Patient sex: M
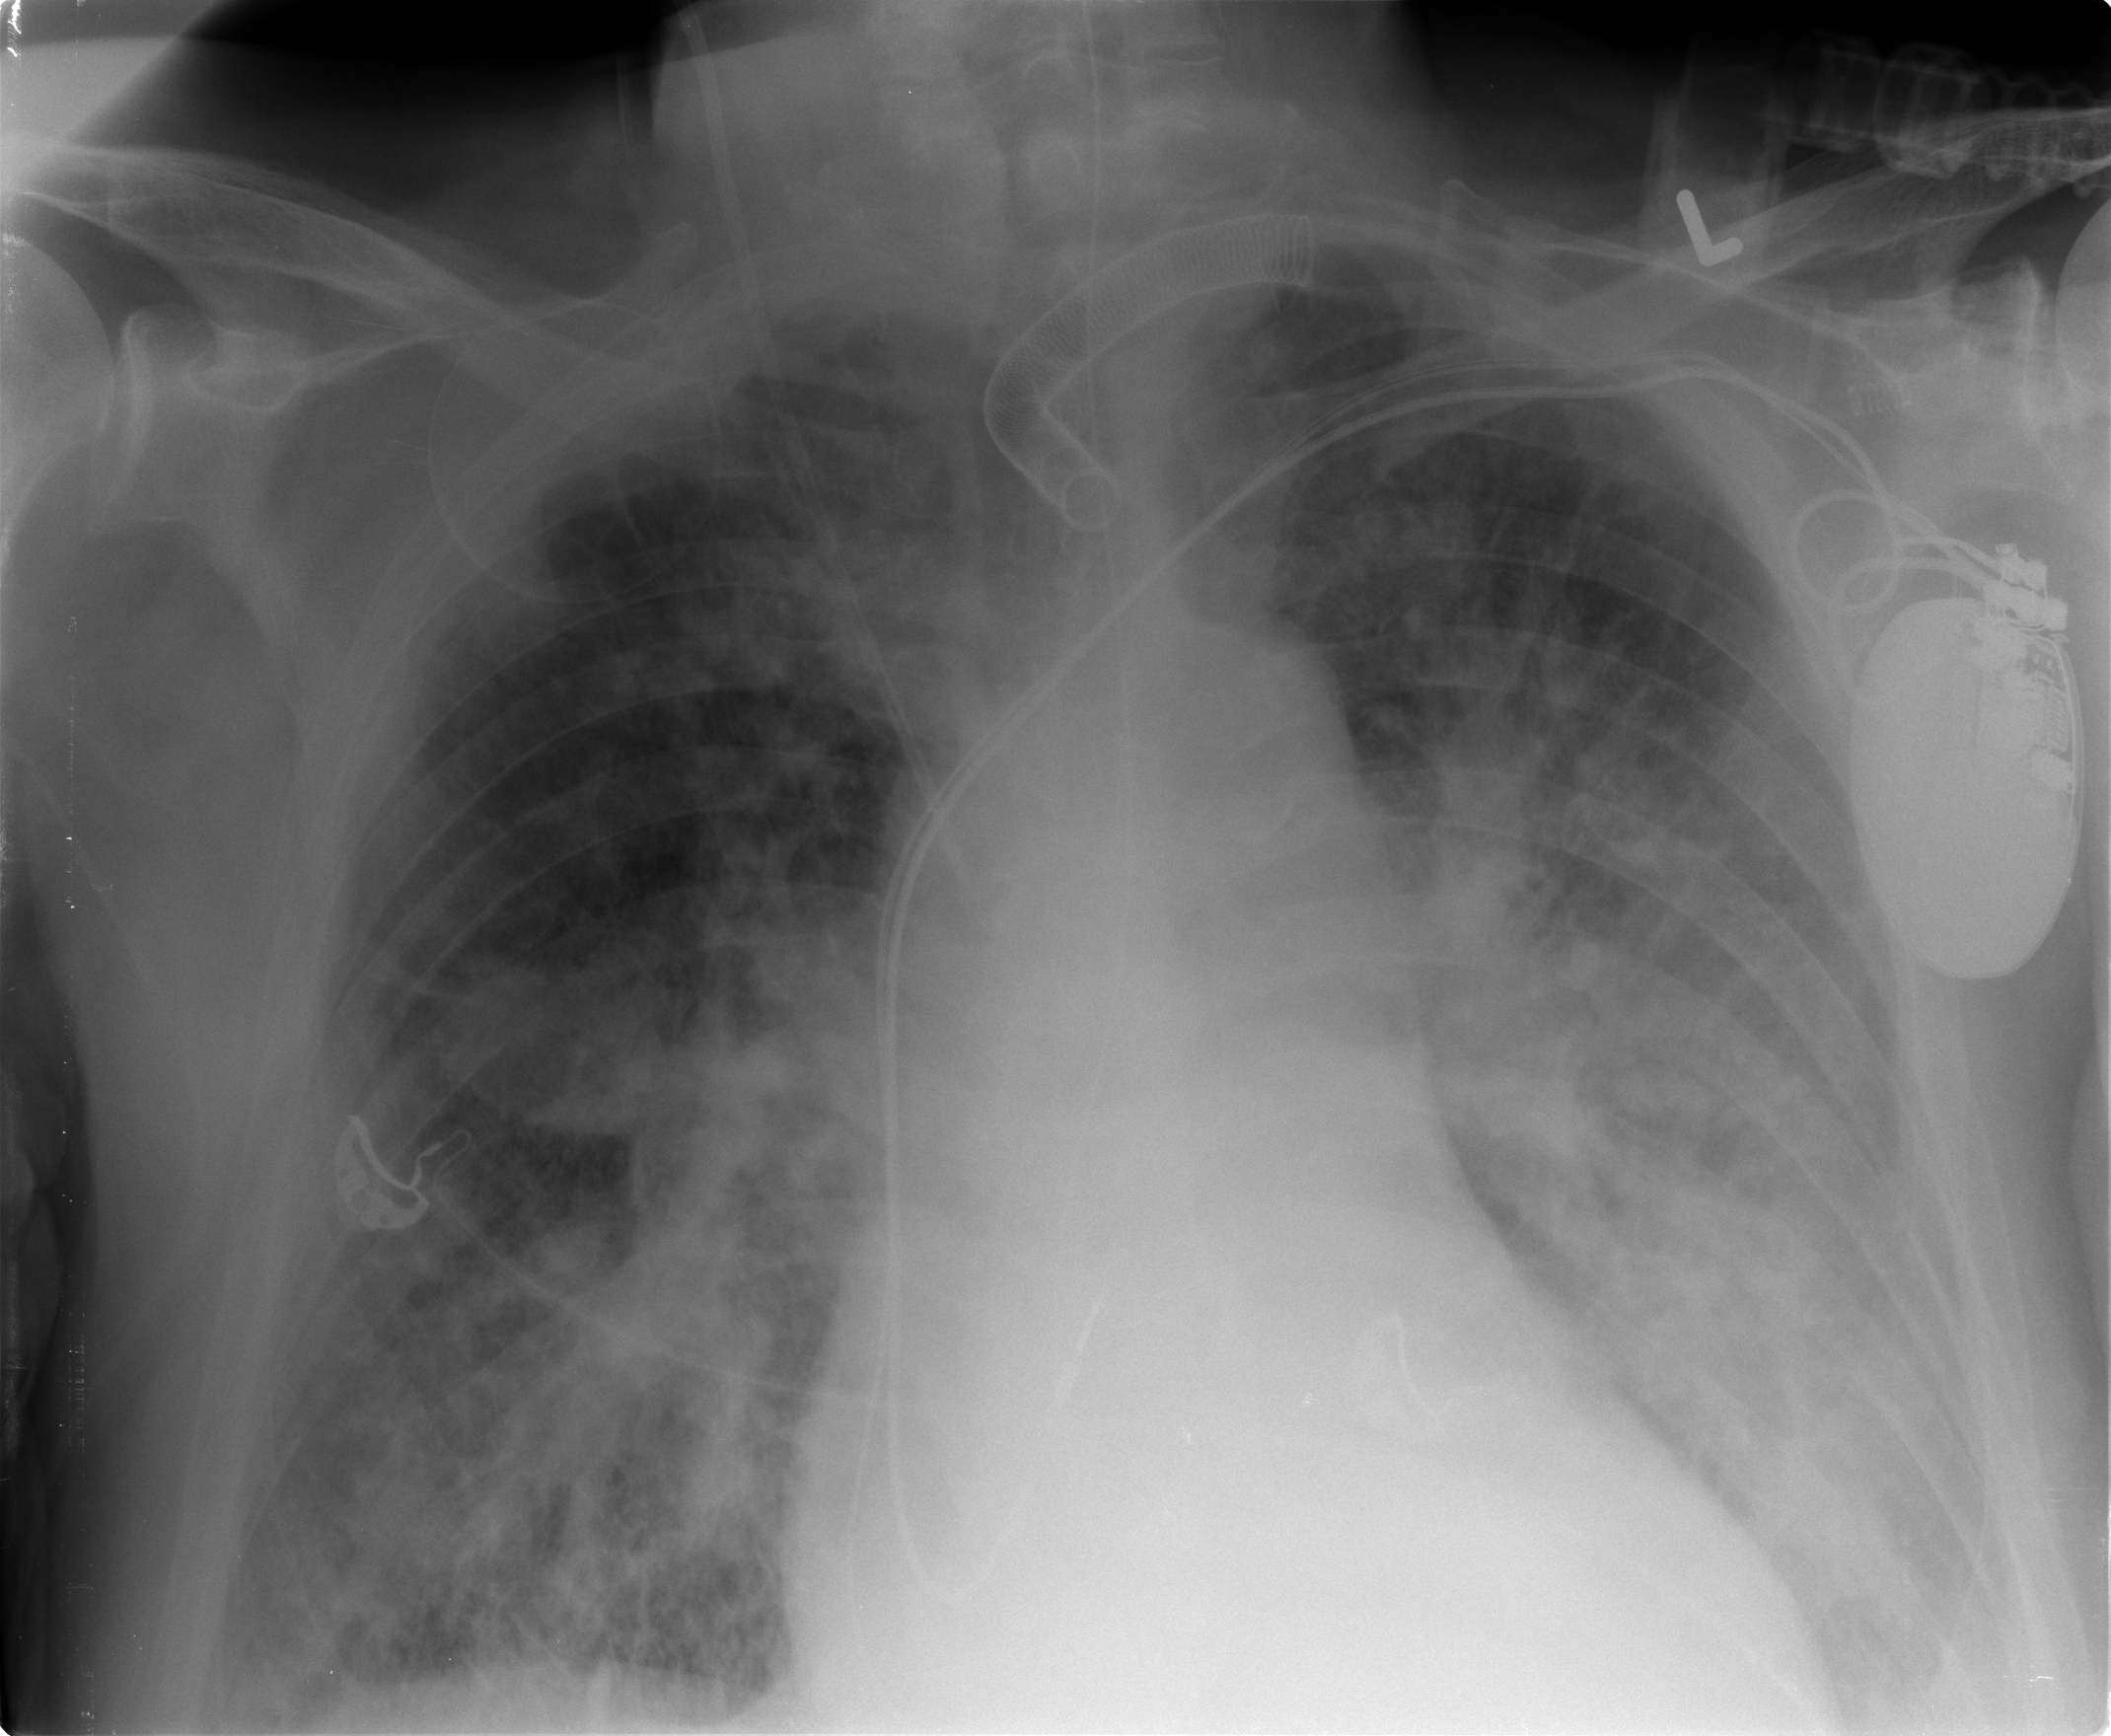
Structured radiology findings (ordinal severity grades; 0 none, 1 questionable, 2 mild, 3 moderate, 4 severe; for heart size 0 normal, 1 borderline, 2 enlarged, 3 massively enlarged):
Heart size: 2
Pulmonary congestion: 3
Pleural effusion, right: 1
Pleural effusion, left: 3
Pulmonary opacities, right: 3
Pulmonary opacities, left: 3
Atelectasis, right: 2
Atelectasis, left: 3